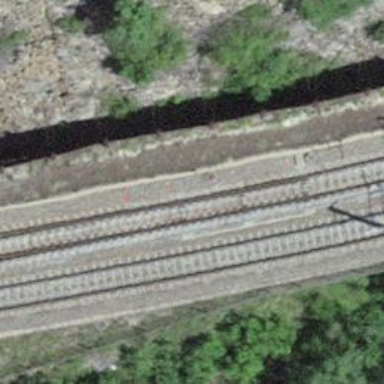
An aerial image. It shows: Railway switch.